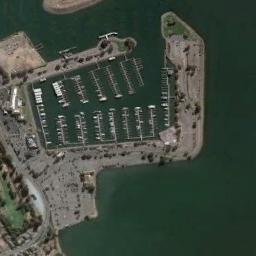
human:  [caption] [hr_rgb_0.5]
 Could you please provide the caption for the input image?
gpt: Some branches of the harbor have fewer stops .

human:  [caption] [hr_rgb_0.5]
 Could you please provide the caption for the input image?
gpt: Moored on the sea by the lawn surrounded by the harbor, With many empty spaces .

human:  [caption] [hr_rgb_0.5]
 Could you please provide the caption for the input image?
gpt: There are many ships of different shapes and sizes in the harbor .

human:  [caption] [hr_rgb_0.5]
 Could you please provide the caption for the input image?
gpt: The harbor with some neatly docked boats is surrounded by some open areas and the color of the waters is green .

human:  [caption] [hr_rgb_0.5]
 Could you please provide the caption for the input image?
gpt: There are many ships at the harbor with some buildings .